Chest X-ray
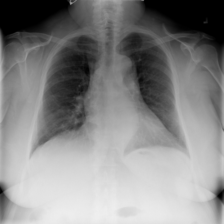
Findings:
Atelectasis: negative
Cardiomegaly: negative
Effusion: negative
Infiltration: positive
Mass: negative
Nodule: negative
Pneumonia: negative
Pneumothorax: negative
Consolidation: negative
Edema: negative
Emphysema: negative
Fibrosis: negative
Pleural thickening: negative
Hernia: negative